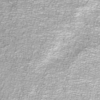
Label: not_dusty